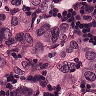
Metastatic tissue present: yes